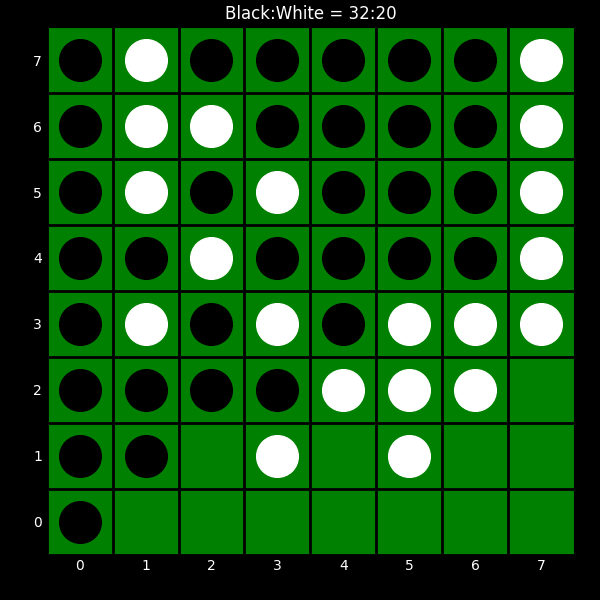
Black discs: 32
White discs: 20